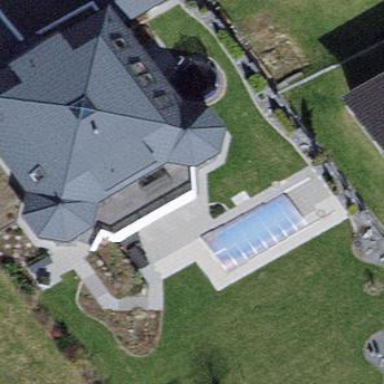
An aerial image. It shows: Unique house with quadruple saltbox roof shape.